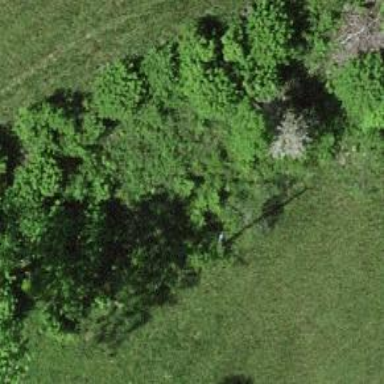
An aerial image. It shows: Utility pole in the area.